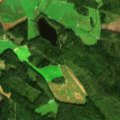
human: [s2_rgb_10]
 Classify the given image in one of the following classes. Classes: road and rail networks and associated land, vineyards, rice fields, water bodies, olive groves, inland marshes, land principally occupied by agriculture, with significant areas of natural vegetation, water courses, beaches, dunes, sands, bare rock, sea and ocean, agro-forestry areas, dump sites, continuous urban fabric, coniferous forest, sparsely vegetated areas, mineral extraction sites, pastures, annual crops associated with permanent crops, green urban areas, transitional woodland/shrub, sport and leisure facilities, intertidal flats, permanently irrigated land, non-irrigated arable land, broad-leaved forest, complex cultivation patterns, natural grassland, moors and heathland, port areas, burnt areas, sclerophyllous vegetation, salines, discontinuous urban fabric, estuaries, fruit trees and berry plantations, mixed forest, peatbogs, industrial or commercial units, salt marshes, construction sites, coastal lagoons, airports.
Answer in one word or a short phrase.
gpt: non-irrigated arable land, land principally occupied by agriculture, with significant areas of natural vegetation, coniferous forest, mixed forest